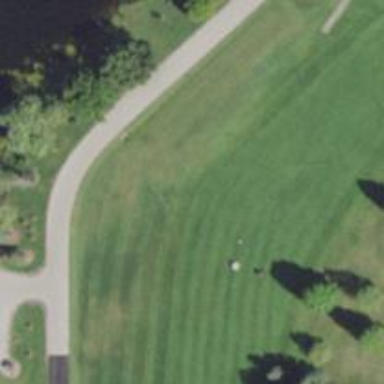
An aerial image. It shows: Golf hole.